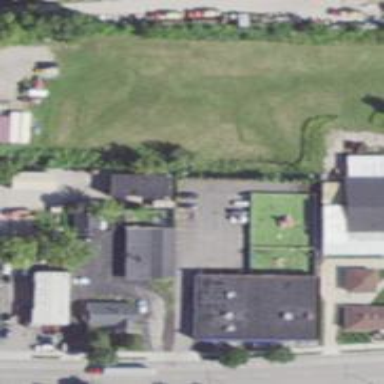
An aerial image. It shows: Veterinary facility.